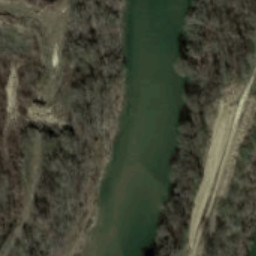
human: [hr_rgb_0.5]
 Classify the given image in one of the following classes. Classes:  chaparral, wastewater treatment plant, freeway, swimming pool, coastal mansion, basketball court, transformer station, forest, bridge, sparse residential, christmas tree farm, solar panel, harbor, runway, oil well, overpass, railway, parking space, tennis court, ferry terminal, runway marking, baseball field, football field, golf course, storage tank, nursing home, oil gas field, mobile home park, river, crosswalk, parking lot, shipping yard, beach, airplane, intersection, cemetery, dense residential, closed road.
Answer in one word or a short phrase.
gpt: river